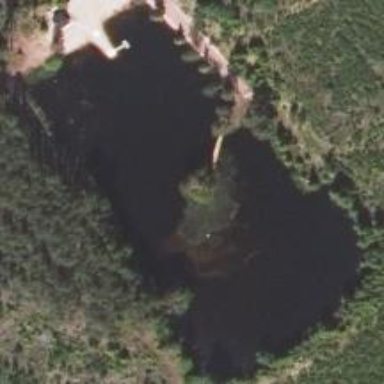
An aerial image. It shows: Serene pond surrounded by nature.